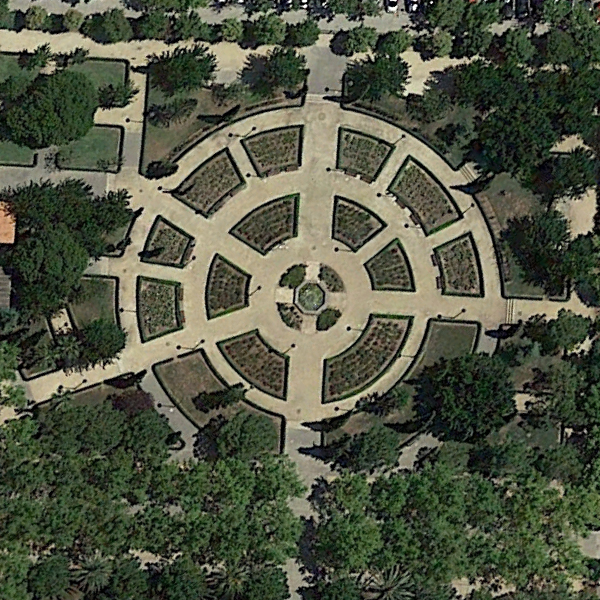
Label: Square